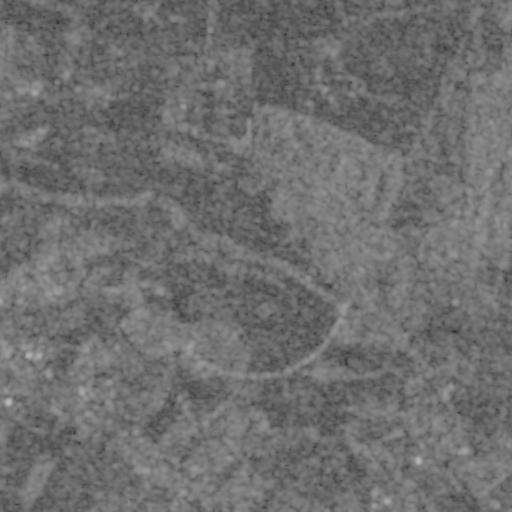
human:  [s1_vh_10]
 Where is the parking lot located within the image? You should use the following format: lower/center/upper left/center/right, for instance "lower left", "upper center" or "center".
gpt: The parking lot is located in the lower left of the image.
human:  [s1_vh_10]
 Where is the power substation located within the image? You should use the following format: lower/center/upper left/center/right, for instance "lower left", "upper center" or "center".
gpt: The power substation is located in the upper right of the image.
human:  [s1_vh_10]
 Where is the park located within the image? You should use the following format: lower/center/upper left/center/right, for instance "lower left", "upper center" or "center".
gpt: There is no park in the image.

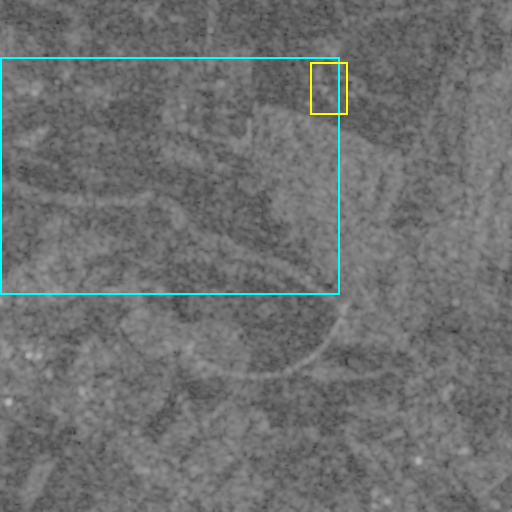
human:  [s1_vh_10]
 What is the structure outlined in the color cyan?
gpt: The structure outlined in cyan is a crop field.
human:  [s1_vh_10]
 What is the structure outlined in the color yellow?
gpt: The structure outlined in yellow is a power substation.
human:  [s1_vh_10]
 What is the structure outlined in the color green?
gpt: There is no green outline.